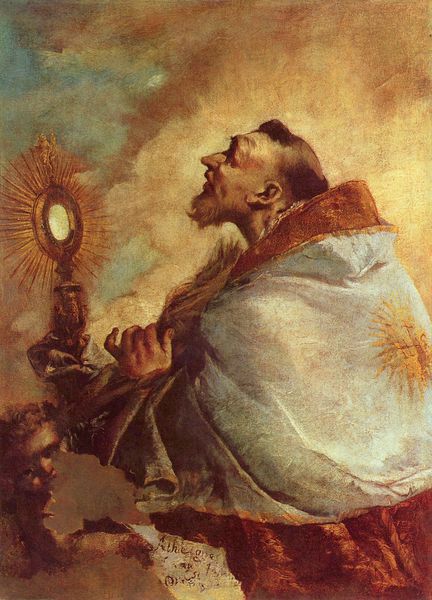
Titel: Heiliger in Verzückung
Künstler: Francesco de' Guardi
Standort: Trento
Institution: (Standort unbekannt)
Schlagwörter: blau, blätter, gemälde, gott, hand, himmel, kopf, mann, umhang, weiß, wolken, gelb, ocker, braun, finger, frisur, grau, haar, hell, hintergrund, lampe, licht, nase, ohr, orange, profil, rücken, blick, rot, wolke, beige, alt, bart, augen, falten, gesicht, halten, kragen, samt, stehen, portrait, porträt, schauen, signatur, spiegel, sonne, auge, geistlicher, gewand, gold, mantel, stickerei, kind, blatt, bruststück, kinn, poträt, schultern, seide, engel, putte, putto, schrift, wangen, venedig, bischof, bishop, blue, cardinal, church, cleric, king, oil, papst, people, pope, priest, red, religious, robes, white, karikatur, arm, black, collar, face, hair, nose, old, painting, robe, spitz, yellow, glanz, glatze, homme, jaune, wandgemälde, kerze, blanket, gown, looking, mirror, two, brown, kinnbart, ziegenbart, stola, dünn, leuchten, oben, gefäß, alter, knochig, glaube, religion, strahlen, loch, text, beten, gebet, kranz, tizian, altar, flecken, schein, kaputt, eitel, feather, profile, pfarrer, eitelkeit, angel, angels, cloud, clouds, heaven, man, sky, dramatisch, andacht, hostie, monstranz, priester, sonnenstrahlen, ear, head, sun, mönch, erscheinung, heiliger, prozession, boy, child, male, schriftrolle, spanish, fresko, light, side, verehrung, hoffnung, look, shawl, anbetung, lumière, coat, fabric, fur, mouth, el greco, beard, old man, saint, ciel, riß, behälter, reliquie, cross, writing, fou, titien, kleiner, kaputze, ornat, flag, armor, cherub, cupid, putti, satin, outside, miroir, cape, cloak, clothes, mantle, tonsur, jesus, prayer, italian, tabernakel, bald, board, ears, shine, monk, eye, cloth, vessel, god, heiliger geist, strahlenkranz, book, christ, sunset, baby, paint, jesuit, kleiner finger, inri, jesuiten, dramatic, christian, altart, cherubim, venise, licht hell, bible, father, kneeling, armot, pray, putt, staff, prophet, sacred, waiting, praying, guilding, beams, vision, casel, tintoret, könig, halo, mirroir, veronese, kasel, holy, catholic, clergy, catholicism, chalice, ciborium, divine, eucharist, heavenly, host, inspiration, isri, liturgical, monstrance, monzeta, offering, ostensorium, ostensory, putty, relic, roce, tizianrot, tonsure, wolkken, spot, demut, bread, s, nimbus, oil on canvas, spirit, gesand, stikerei, apostel, worn, century, saint ignatius loyola, vestments, ecstatic, adoring, monstrans, jhs, petrus, ignatius, vestment, cope, guy, rays, religous, worship, up, damaged, christian art, vain, reliquary, rip, gläubiger, profiel, kardinal, damage, mustace, mont, albe, camberg, communion, defaces, look up, preist, priet, deacon, admiring, tabernacle, ninja, christion, amgel, st francis, religouos, ski\y, atheigne